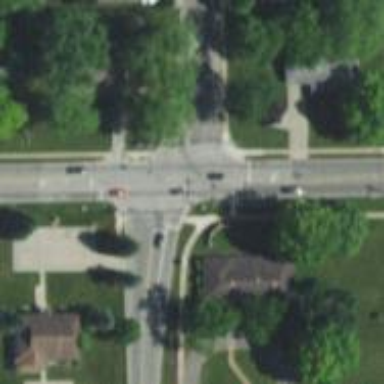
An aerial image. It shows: Marked crossing on the road.